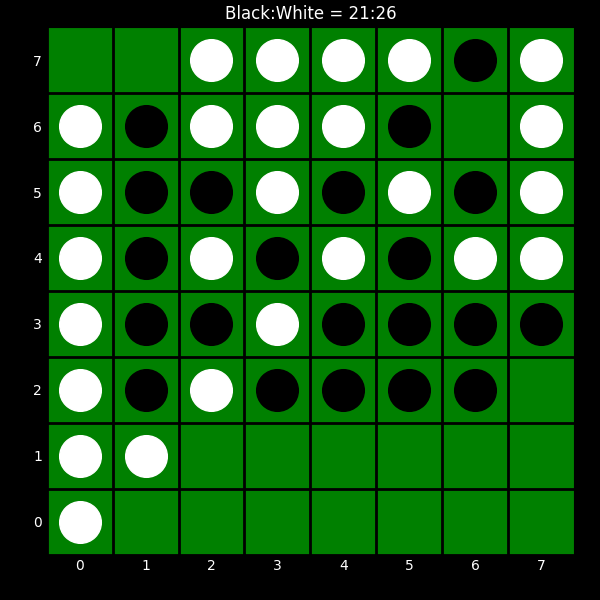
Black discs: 21
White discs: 26